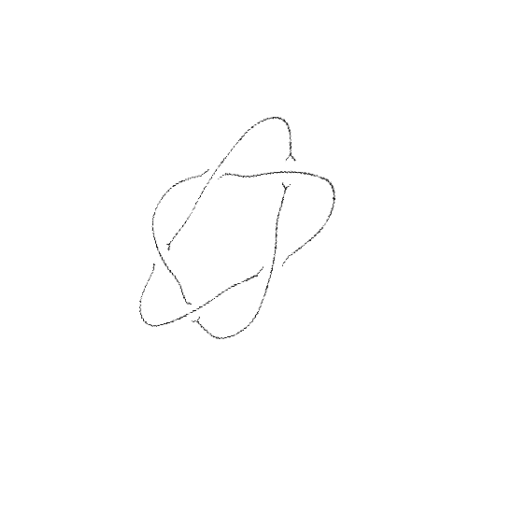
Crossing number: 5